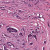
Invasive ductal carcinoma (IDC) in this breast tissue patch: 1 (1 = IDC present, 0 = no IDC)